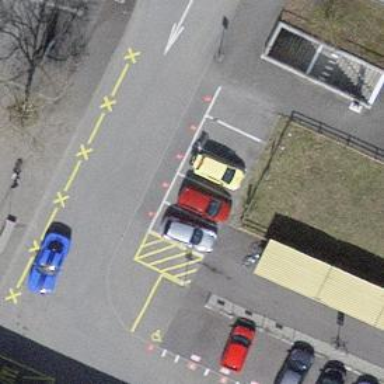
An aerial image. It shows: Car sharing facility.